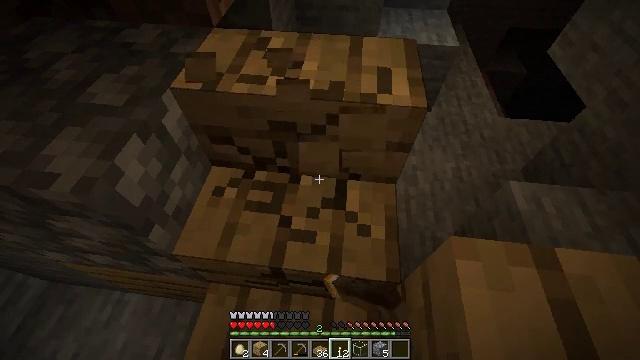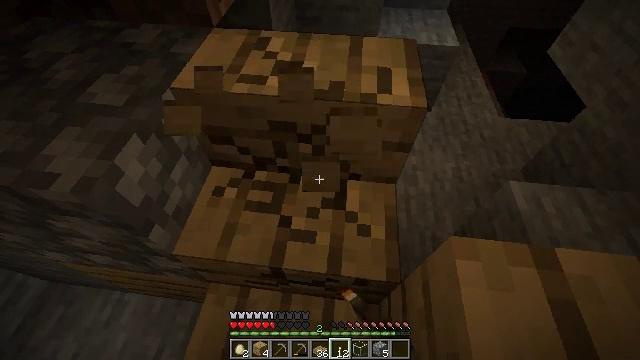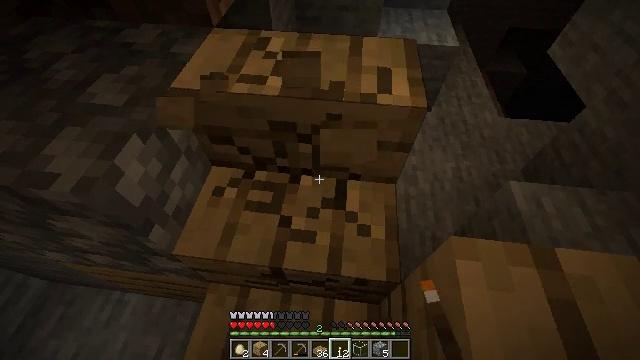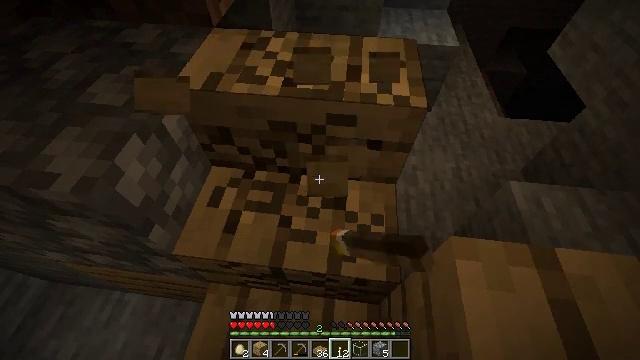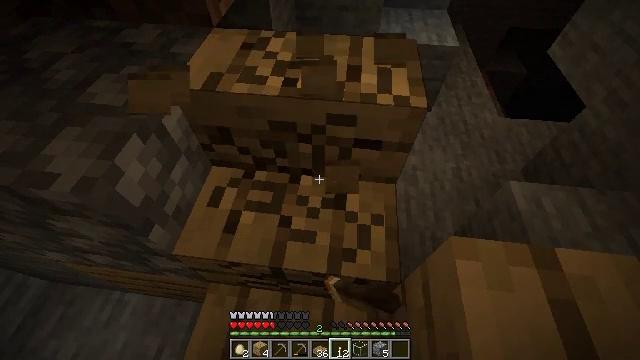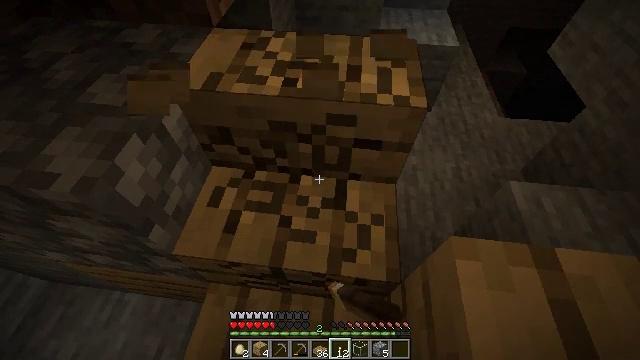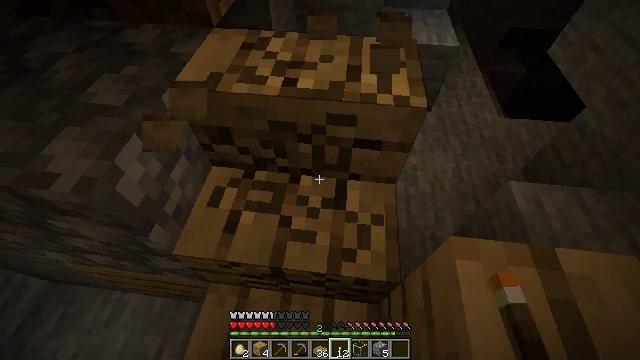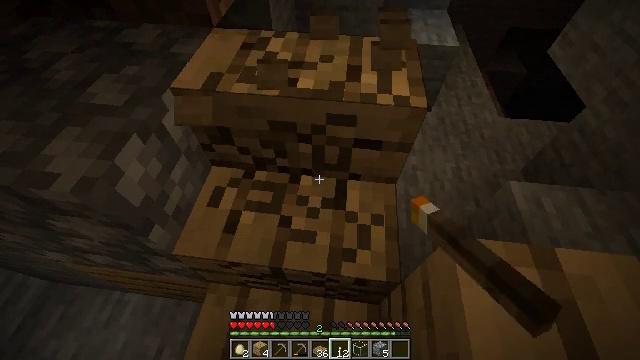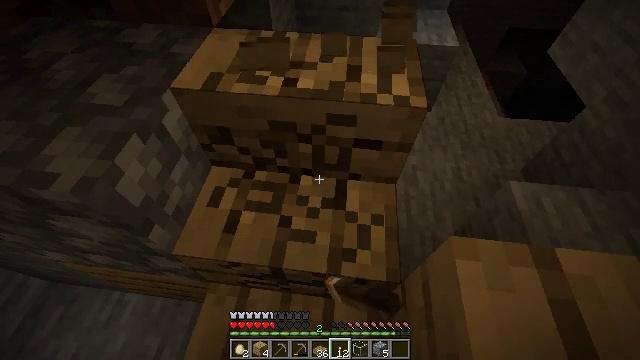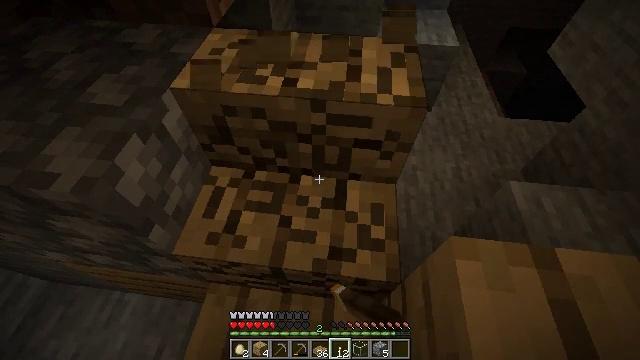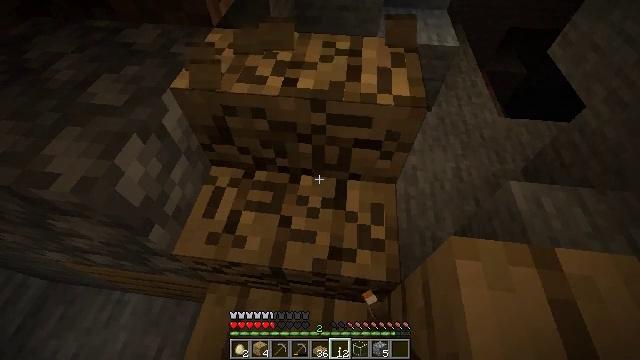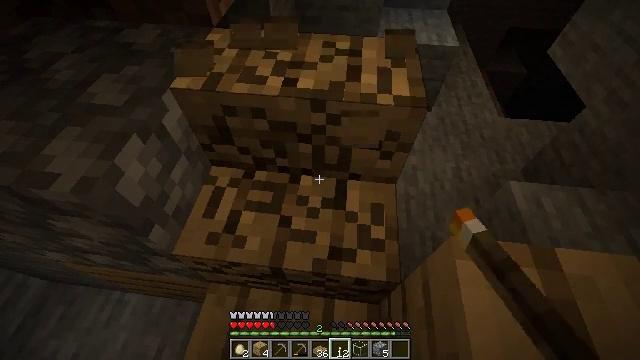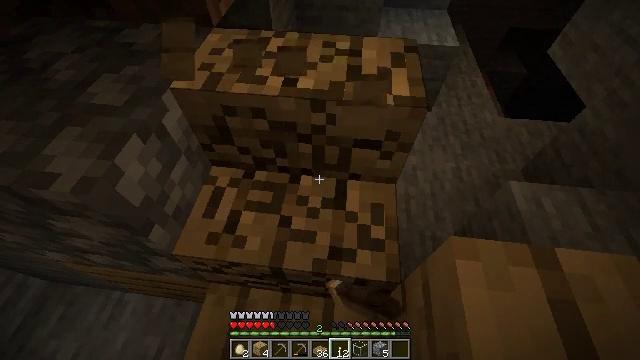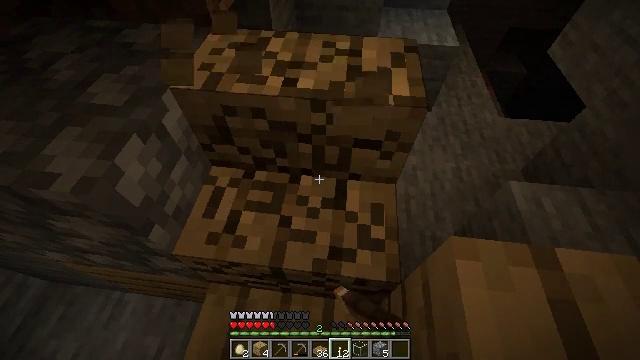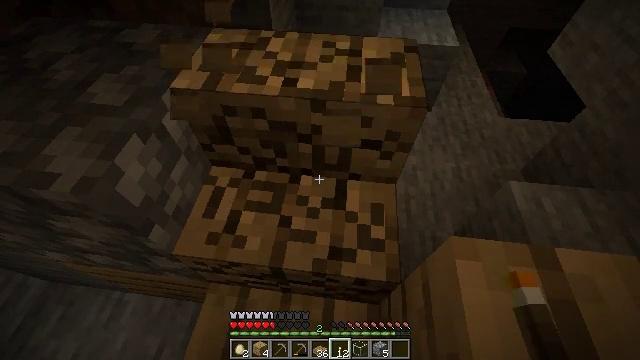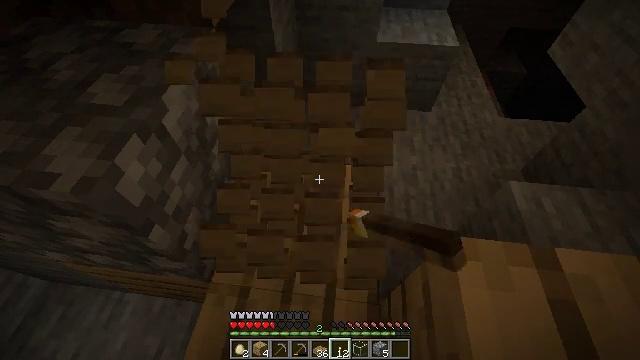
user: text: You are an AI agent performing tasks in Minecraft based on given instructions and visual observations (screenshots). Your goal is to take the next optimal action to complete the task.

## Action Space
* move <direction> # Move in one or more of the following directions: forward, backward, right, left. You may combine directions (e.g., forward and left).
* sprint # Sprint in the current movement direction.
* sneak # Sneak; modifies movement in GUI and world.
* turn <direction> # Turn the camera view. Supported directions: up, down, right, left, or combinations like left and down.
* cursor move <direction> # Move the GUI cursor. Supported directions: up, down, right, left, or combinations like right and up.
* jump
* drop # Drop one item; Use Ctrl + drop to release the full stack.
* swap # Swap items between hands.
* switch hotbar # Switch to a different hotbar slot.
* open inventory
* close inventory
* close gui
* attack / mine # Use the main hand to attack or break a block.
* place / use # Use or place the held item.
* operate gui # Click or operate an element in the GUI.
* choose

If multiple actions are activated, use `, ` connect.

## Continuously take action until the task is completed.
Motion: motion action
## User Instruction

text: Attack the oak stairs to recycle them.
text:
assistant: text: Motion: attack / mine
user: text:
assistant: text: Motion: attack / mine
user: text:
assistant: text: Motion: attack / mine
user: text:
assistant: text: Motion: attack / mine
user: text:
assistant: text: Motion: attack / mine
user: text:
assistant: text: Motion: attack / mine
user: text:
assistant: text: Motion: attack / mine
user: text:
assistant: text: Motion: attack / mine
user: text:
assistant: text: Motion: attack / mine
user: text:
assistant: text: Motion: attack / mine
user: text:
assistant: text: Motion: attack / mine
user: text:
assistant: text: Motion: attack / mine
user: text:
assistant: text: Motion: attack / mine
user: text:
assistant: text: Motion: attack / mine
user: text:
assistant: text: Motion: attack / mine
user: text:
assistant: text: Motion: attack / mine
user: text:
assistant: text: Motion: attack / mine
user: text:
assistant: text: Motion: attack / mine
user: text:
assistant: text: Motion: attack / mine
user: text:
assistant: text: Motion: attack / mine
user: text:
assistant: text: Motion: attack / mine